Question: Could you help me to fix this excel error?
I'm trying to write a SUMIFS function. On my first page I have all my banking transaction sorted by date from 2011 to 2014. All transactions belong to one and only one category.
I need to sum my value in Sum_range only if my two criteria are true.
1. The year of the date should be the year specified in a cell
2. The category should be the category specified in another cell
I know the problem is about the year or the date because I can sum with my second condition only.

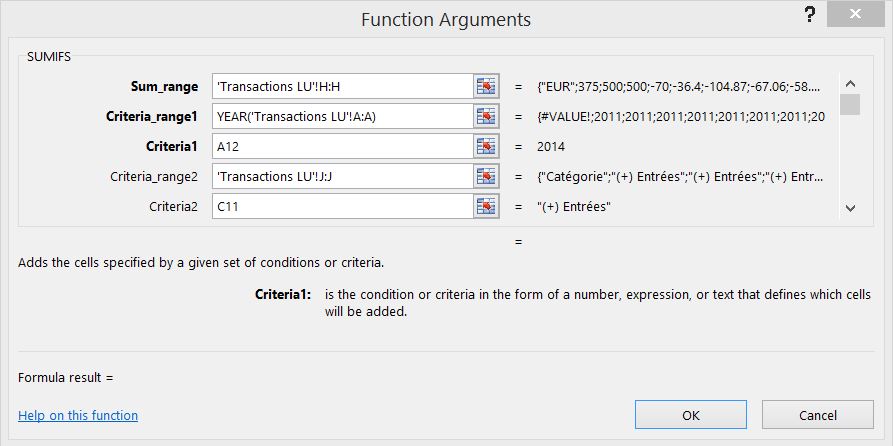
Answer: While 'SUMPRODUCT' can use 'YEAR' like this,
'=SUMPRODUCT((YEAR('Transactions LU'!A:A)=A12)*('Transactions LU'!J:J=C11), 'Transactions LU'!H:H)'
... you won't want to use full column references (slower) and 'SUMPRODUCT' can easily break trying to perform math on an extra text value. 'SUMIFS' is vastly more efficient and in the area of 30% of the calculation load.
'=SUMIFS('Transactions LU'!H:H, 'Transactions LU'!A:A, ">="&DATE(A12, 1, 1), 'Transactions LU'!A:A, "<"&DATE(A12 +1, 1, 1), 'Transactions LU'!J:J, C11)'
The second 'SUMIFS' formula is much preferred.